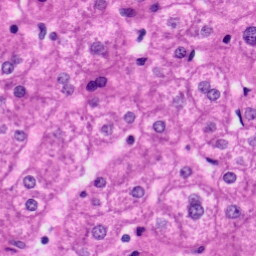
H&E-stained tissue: Liver